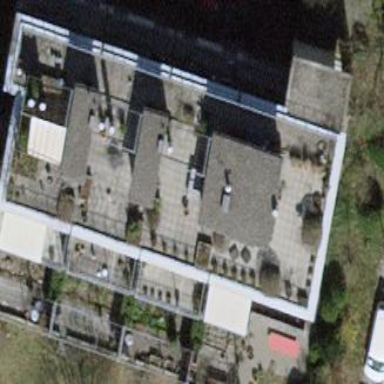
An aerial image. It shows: Flat-roofed building.